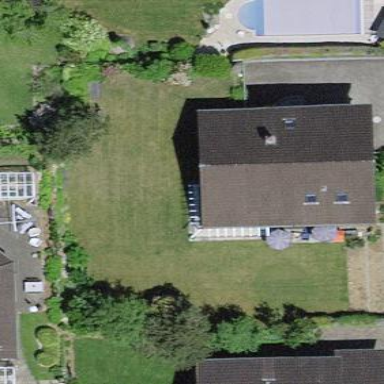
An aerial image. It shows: Simple and straightforward house.